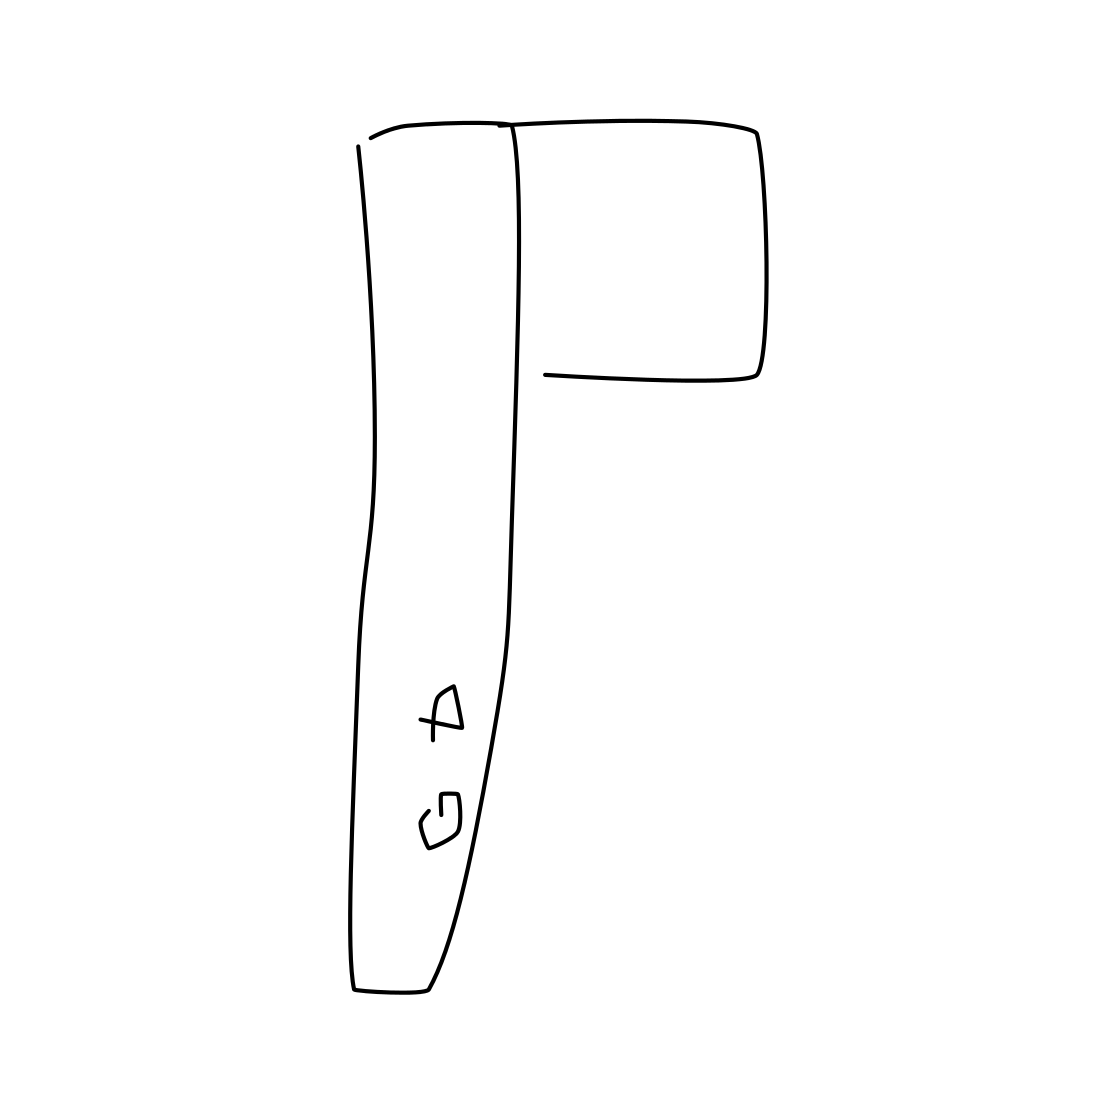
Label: axe